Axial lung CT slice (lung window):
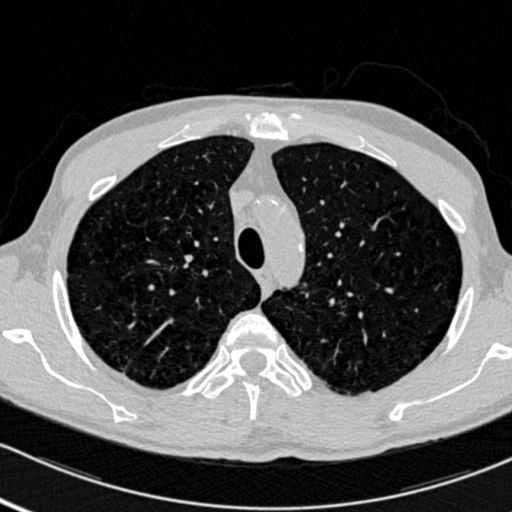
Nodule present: no